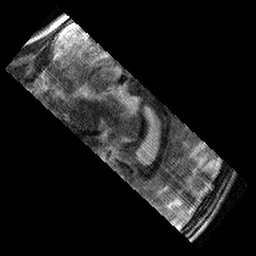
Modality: T2w
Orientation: sagittal
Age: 10
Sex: male
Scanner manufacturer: siemens
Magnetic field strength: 3 T
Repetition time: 9.23 s
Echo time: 0.067 s